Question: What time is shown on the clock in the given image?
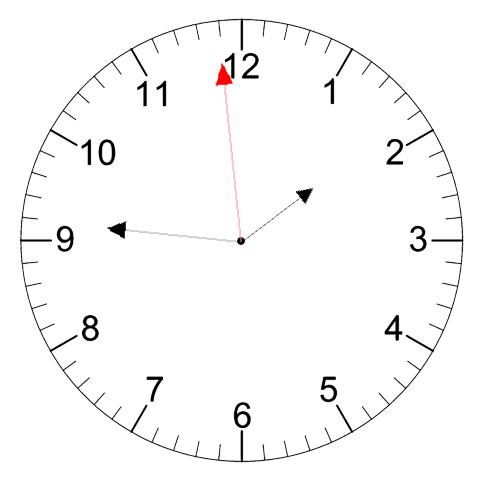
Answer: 01:45:59